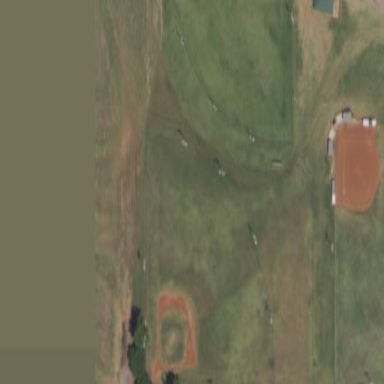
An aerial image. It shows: Baseball pitch for leisure land activities.